Question: I have tables: user (one to many reviews/tours), tour (one to many reviews), review (many to one tour| many to one user), usertour (with columns user_id, tour_id). So. I want to get all tours for user with review for tour and if review for tour does not exist tour should present anyway. Help me pls to write sql query for this.
I wrote this but it returns wrong result:

'''
select *
from tour tr
join usertour ut on tr.id = ut.tour_id
left join review r on tr.id = r.tour_id
where ut.user_id = 80
'''
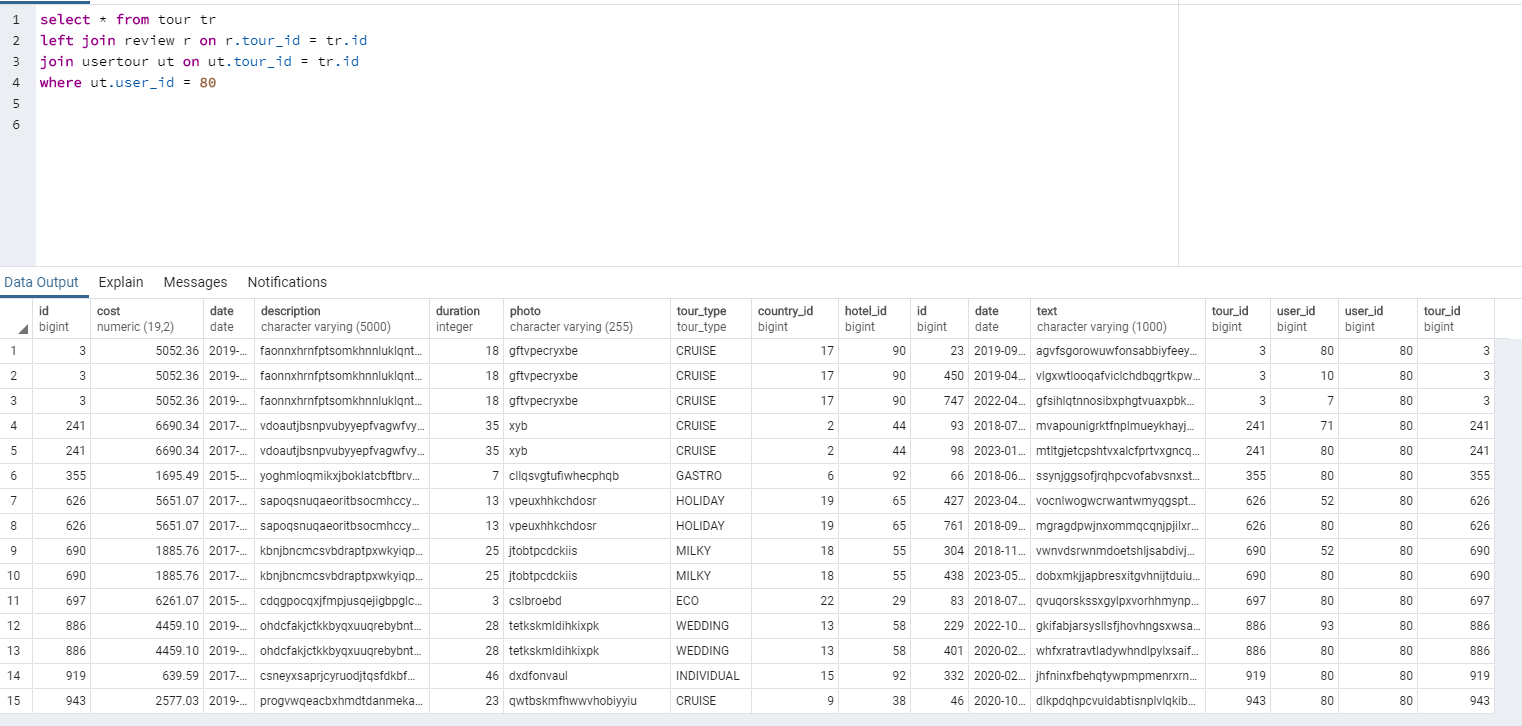
Answer: I did it myself.
'''
select * from tour tr join usertour ut on tr.id = ut.tour_id
left join review r on tr.id = r.tour_id
where ut.user_id = 100 and (r.user_id = 100 or r.user_id is null)
'''